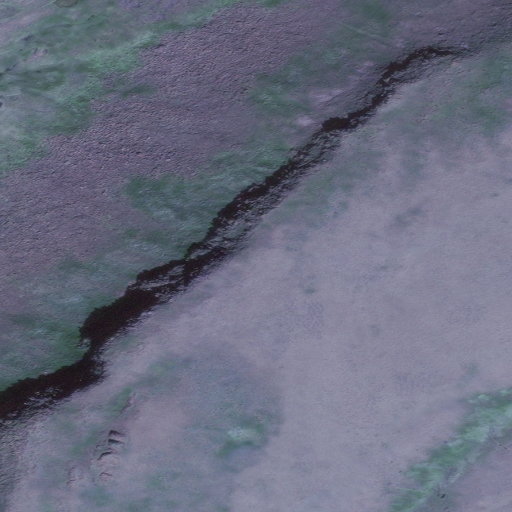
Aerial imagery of ridge(s) in Alaska named Column Ridge containing only unknown